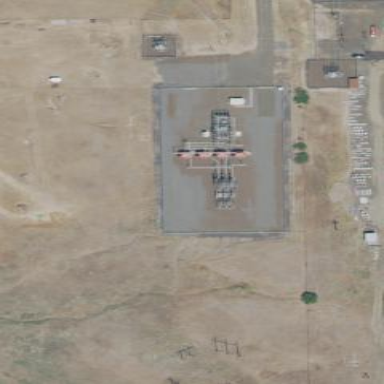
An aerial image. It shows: Power substation.